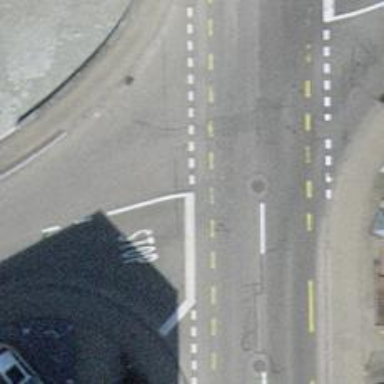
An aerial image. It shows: Road with stop sign.